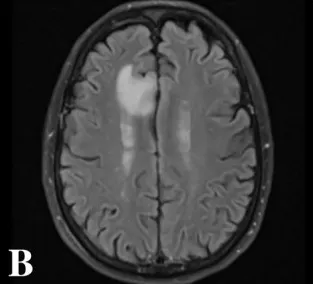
Magnetic resonance imaging pre- and post-treatment. (A,B) Pre-treatment imaging demonstrated an avidly enhancing 11 x 7 x 12 mm lesion along the mesial surface of the right frontal lobe within the cingulate sulcus with surrounding vasogenic edema.
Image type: radiology (mri)